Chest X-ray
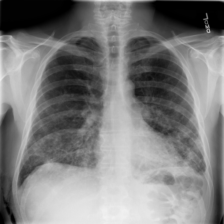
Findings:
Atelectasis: negative
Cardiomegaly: negative
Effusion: negative
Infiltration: negative
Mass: negative
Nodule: negative
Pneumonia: negative
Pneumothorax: negative
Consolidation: negative
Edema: negative
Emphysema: negative
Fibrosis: negative
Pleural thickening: negative
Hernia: negative